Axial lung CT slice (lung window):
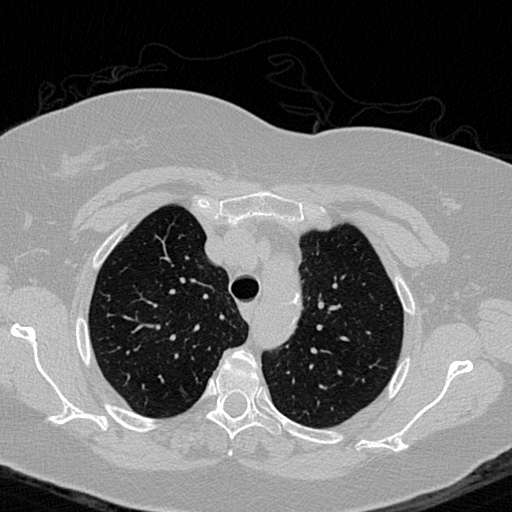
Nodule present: no